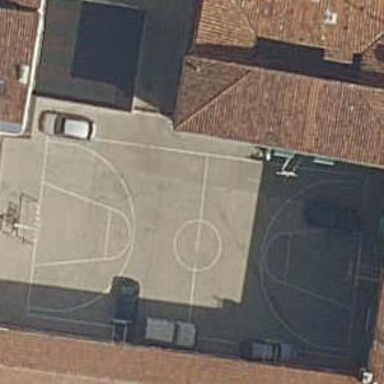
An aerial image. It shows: Basketball court on pitch.